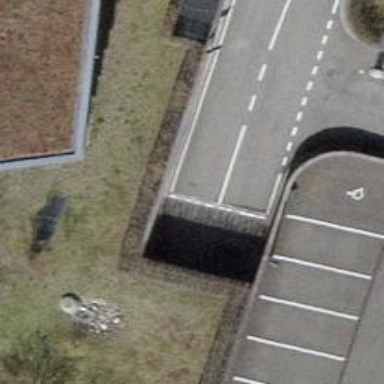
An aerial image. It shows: Parking entrance.